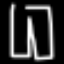
Label: pants